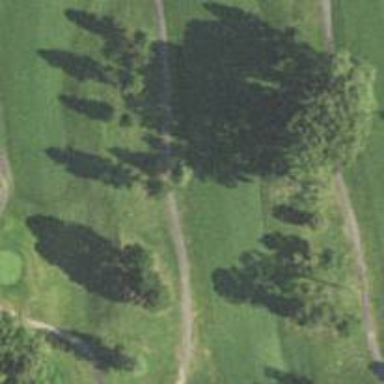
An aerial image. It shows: View of golf hole.